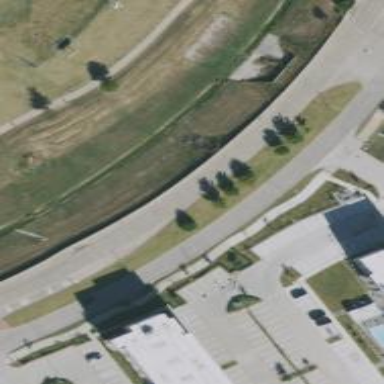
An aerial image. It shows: Tertiary road with separate sidewalk.